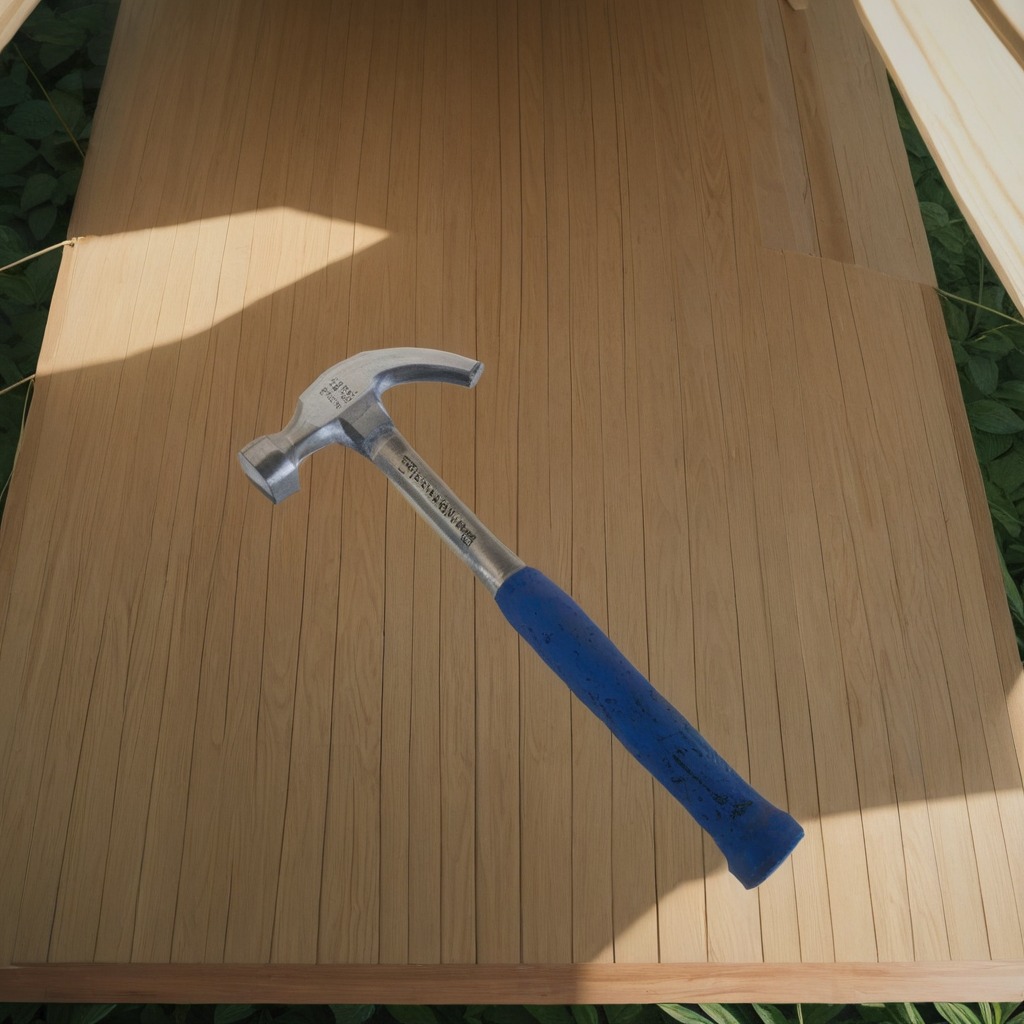
A hammer lies on a wooden table inside a jungle field workshop tent humid ambient light worn but